Interaction volume radius: 5 \u00c5
Interaction volume height: 15 \u00c5
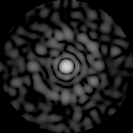
Disorder parameter: 0.8431